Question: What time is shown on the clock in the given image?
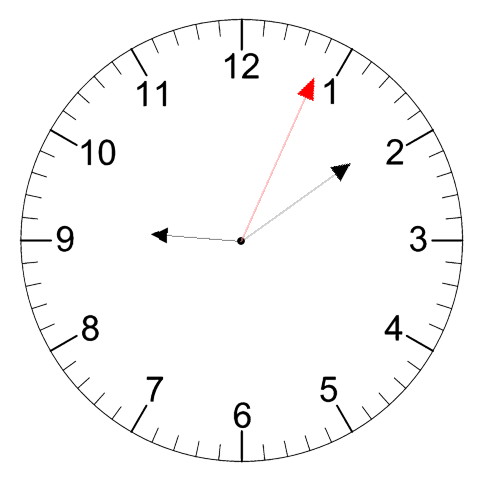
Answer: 09:09:04